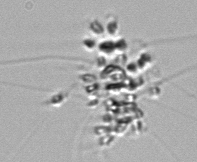
Label: Chaetoceros_didymus_TAG_external_flagellate